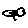
Label: bird